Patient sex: F
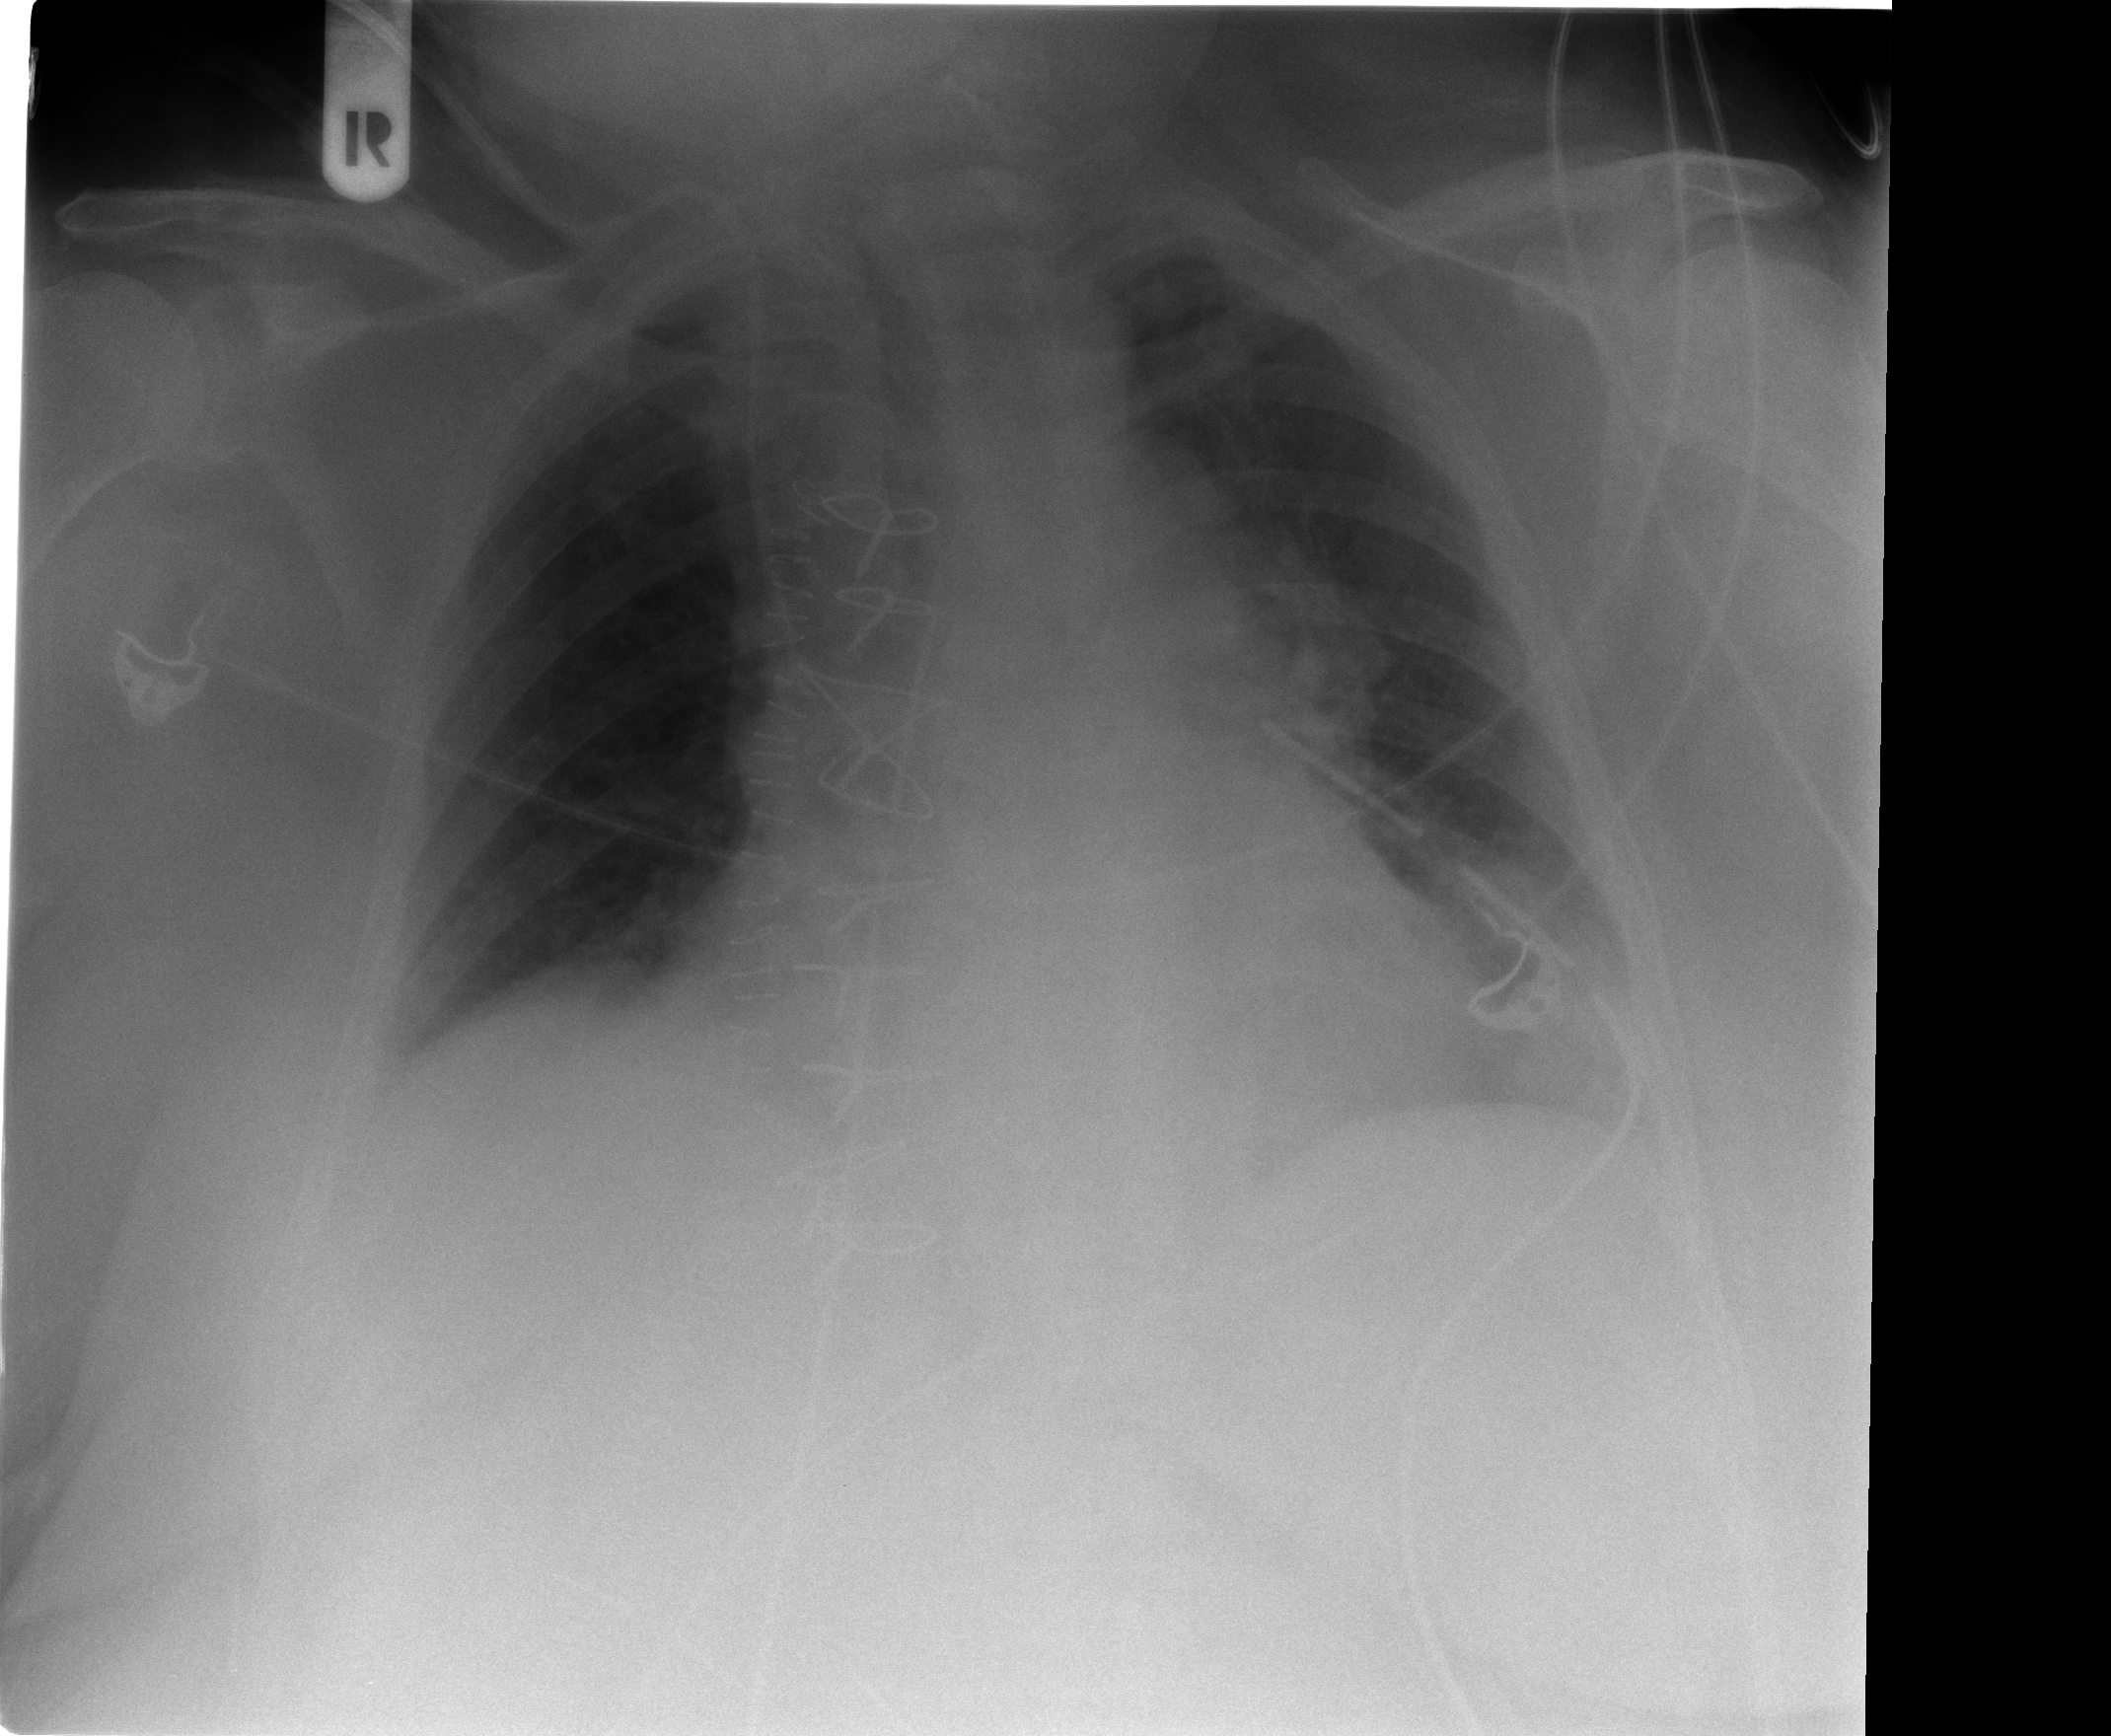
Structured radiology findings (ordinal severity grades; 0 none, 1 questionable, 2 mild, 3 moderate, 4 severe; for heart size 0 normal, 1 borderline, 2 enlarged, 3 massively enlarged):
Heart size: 2
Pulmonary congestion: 1
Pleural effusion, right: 1
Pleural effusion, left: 1
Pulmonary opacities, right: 0
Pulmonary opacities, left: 0
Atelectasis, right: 0
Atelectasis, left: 0